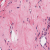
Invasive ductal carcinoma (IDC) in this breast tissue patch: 0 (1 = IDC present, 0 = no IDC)